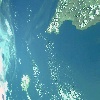
Label: water